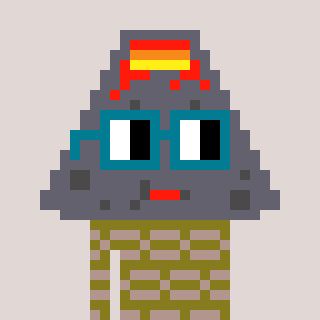
a pixel art character with square dark green glasses, a volcano-shaped head and a gunk-colored body on a warm background